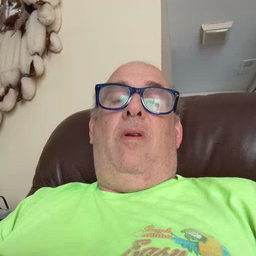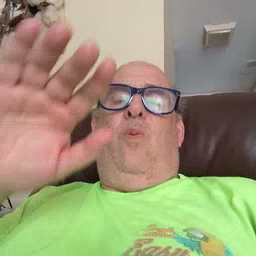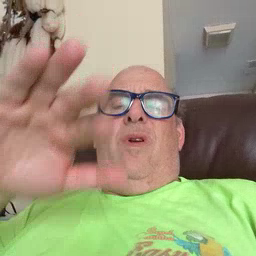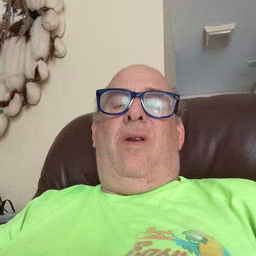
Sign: rain